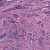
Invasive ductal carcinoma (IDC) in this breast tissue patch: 1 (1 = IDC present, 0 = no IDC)